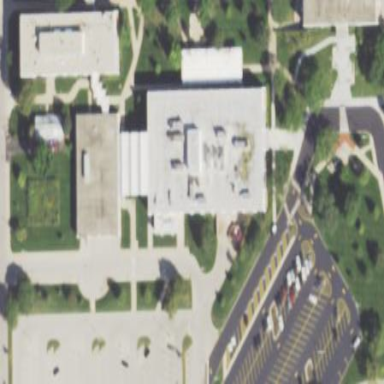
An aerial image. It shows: College building.